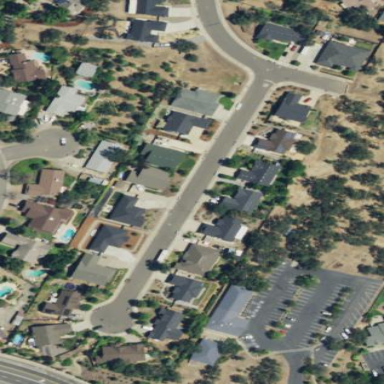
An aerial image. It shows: Residential area within subdivision.